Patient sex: M
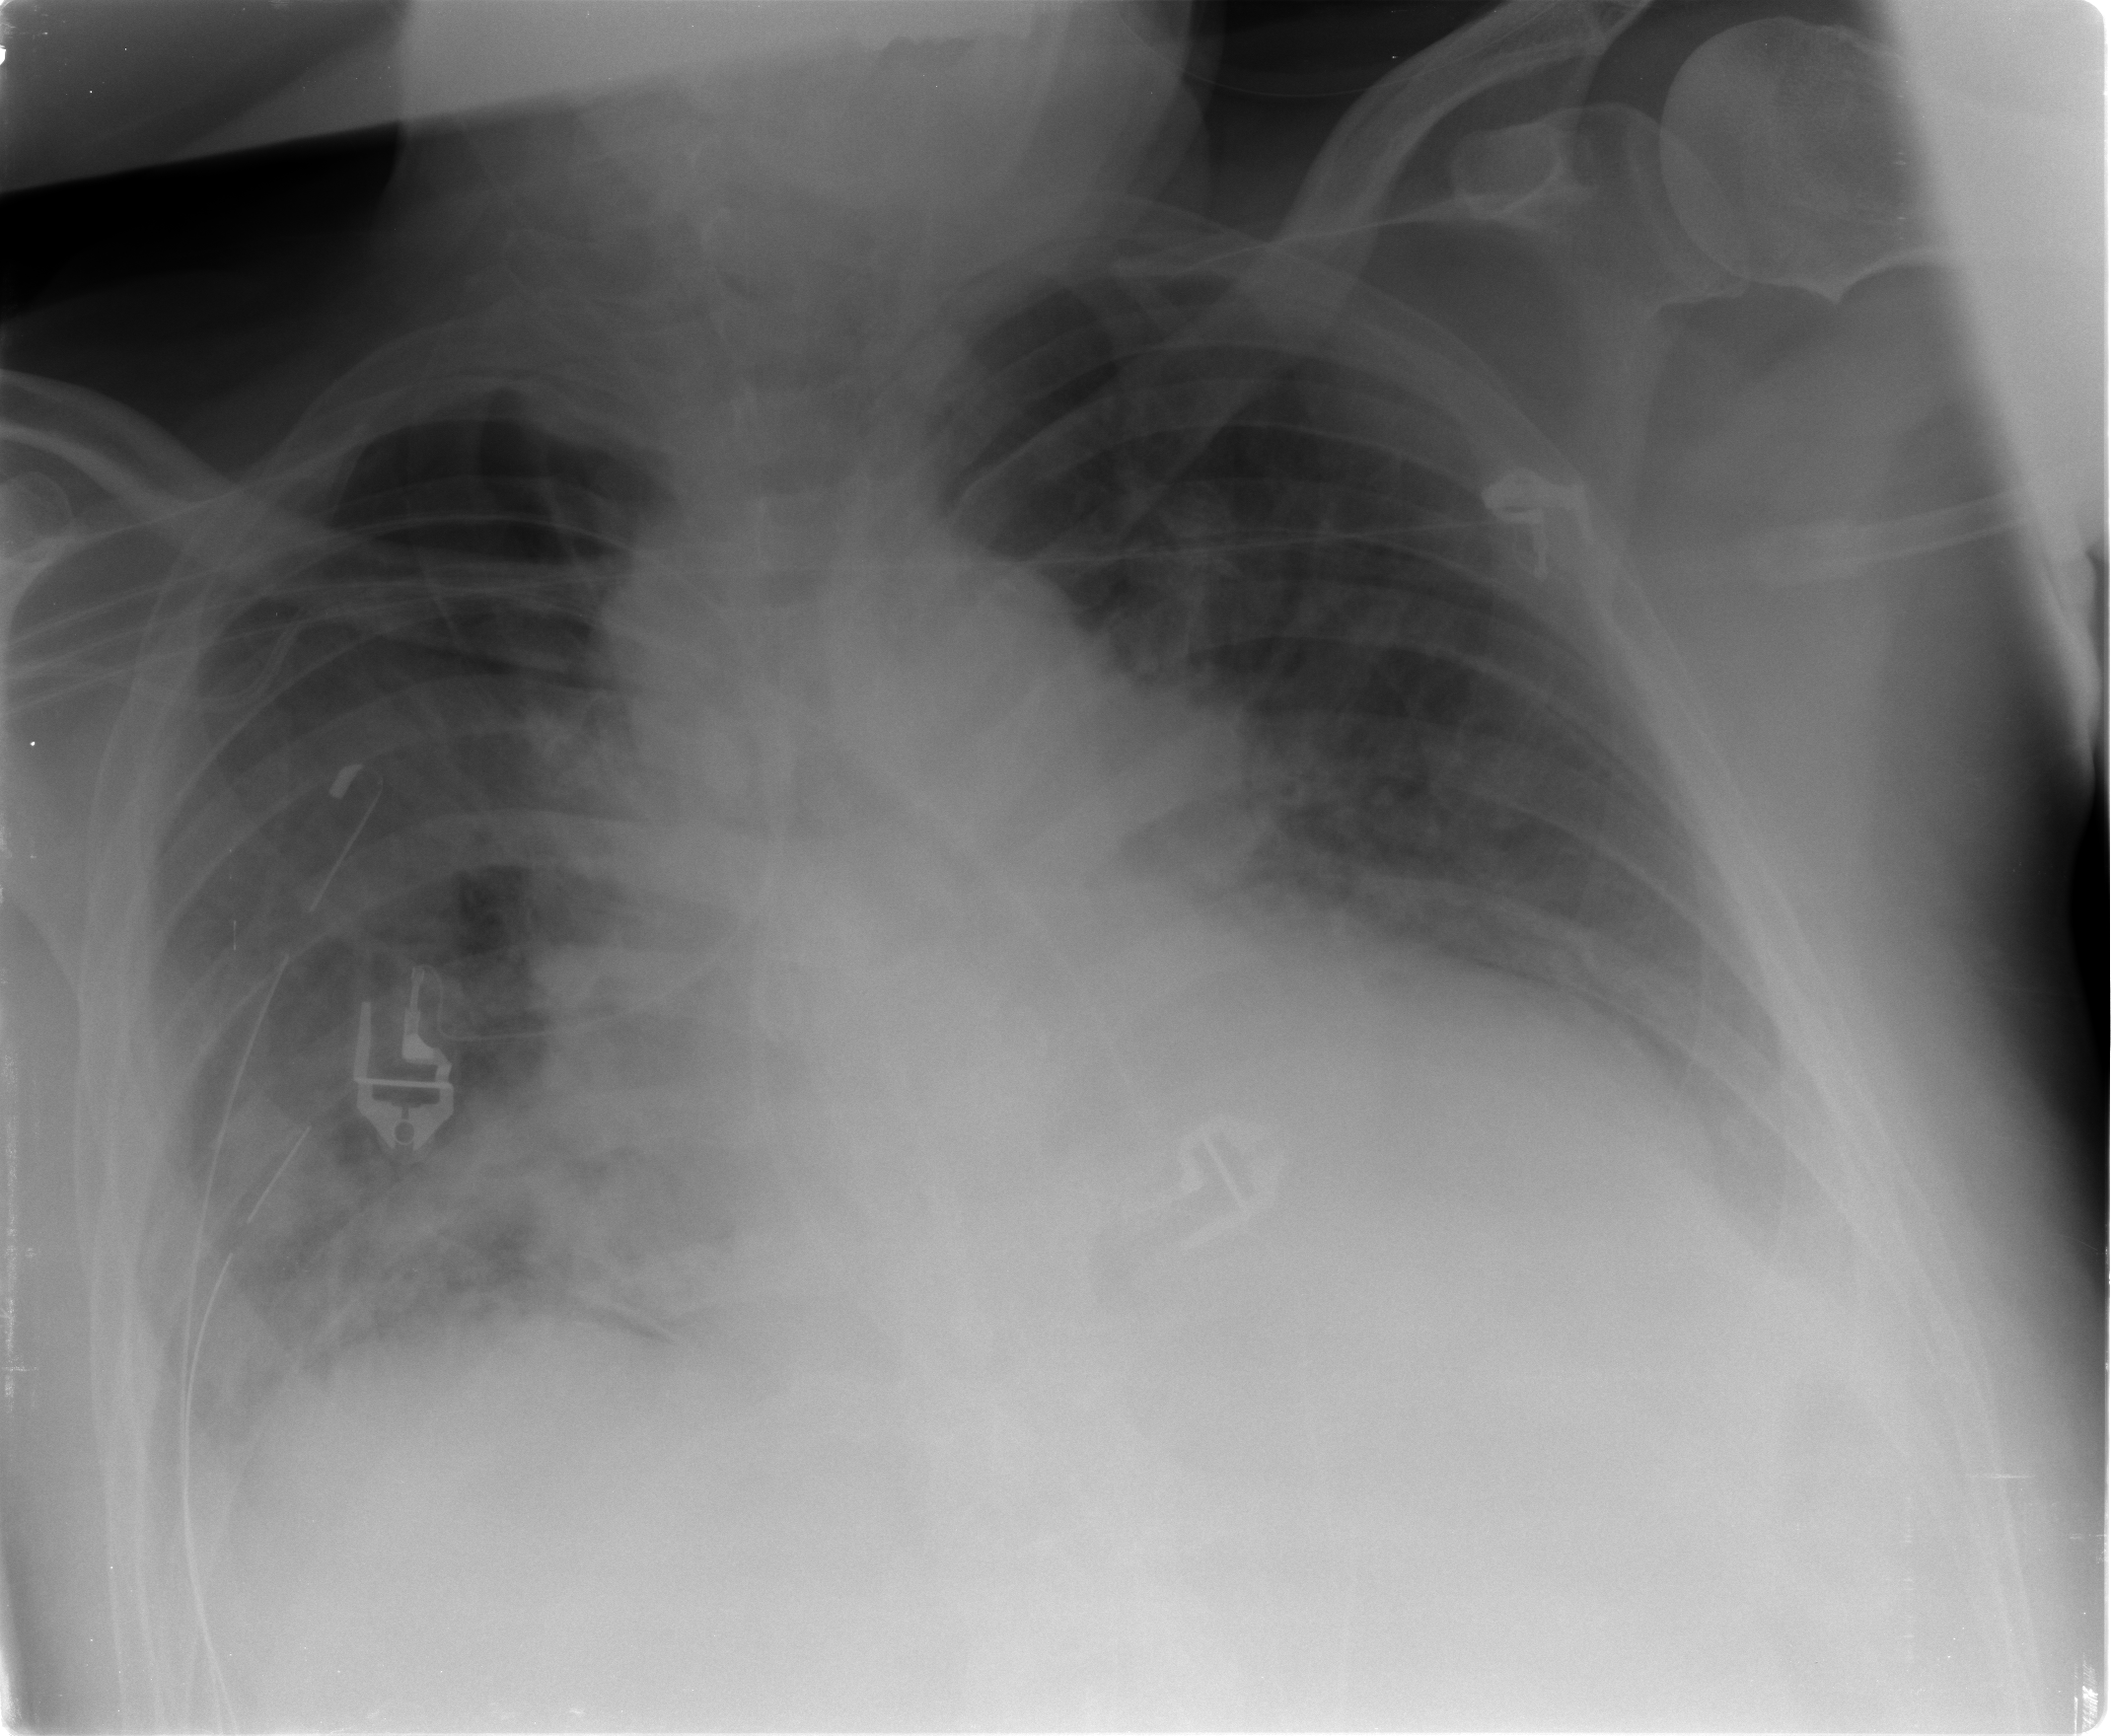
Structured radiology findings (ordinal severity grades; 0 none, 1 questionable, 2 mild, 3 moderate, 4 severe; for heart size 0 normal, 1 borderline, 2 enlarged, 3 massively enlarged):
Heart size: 2
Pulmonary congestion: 2
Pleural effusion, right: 1
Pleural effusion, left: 2
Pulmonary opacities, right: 3
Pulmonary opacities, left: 0
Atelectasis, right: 2
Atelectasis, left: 2